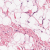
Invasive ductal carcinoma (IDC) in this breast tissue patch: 0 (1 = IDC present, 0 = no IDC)